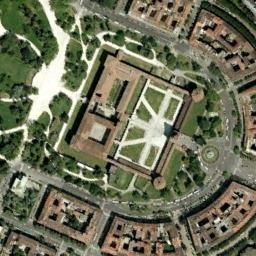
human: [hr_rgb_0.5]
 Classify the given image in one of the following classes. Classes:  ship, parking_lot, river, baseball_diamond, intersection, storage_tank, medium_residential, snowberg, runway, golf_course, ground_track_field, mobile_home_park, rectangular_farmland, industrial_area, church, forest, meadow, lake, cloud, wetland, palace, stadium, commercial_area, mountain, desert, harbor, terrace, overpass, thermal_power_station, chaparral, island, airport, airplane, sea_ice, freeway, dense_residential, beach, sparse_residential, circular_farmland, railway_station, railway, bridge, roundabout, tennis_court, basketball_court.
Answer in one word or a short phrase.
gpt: palace